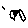
Label: cloud